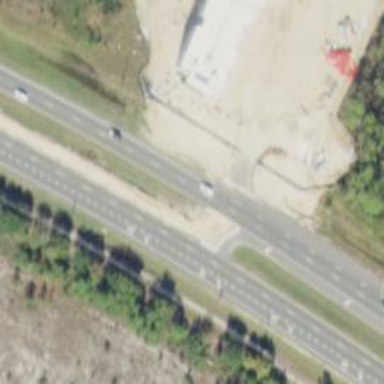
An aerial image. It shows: Trunk link highway.